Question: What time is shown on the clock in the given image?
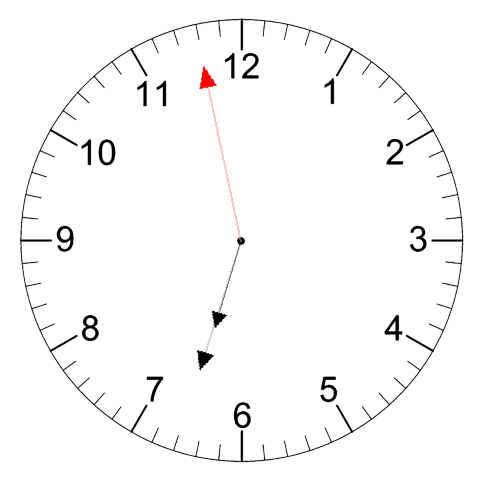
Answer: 06:32:58